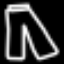
Label: pants